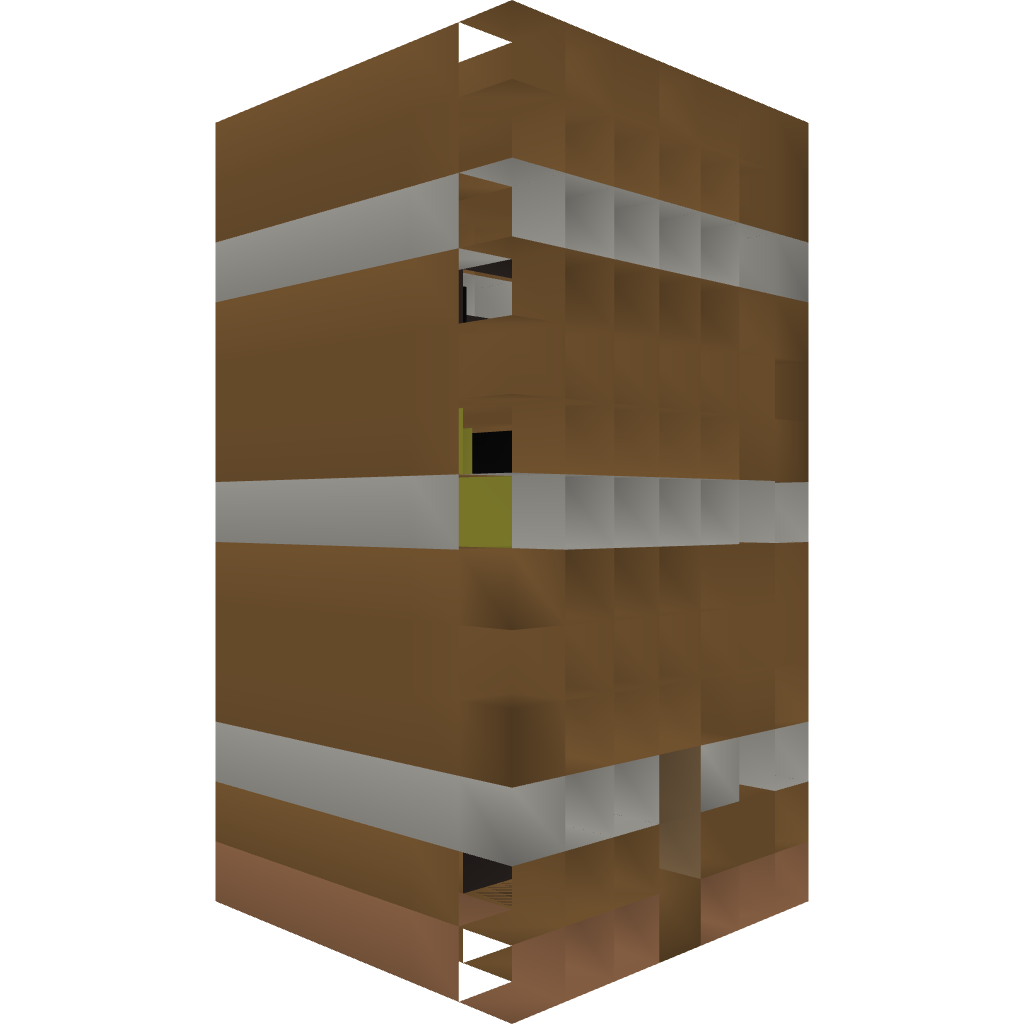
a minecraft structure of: Tower House